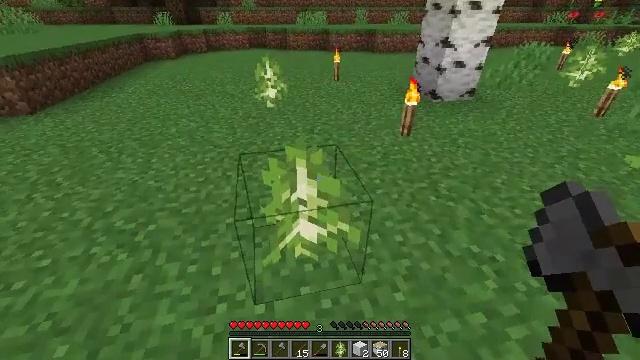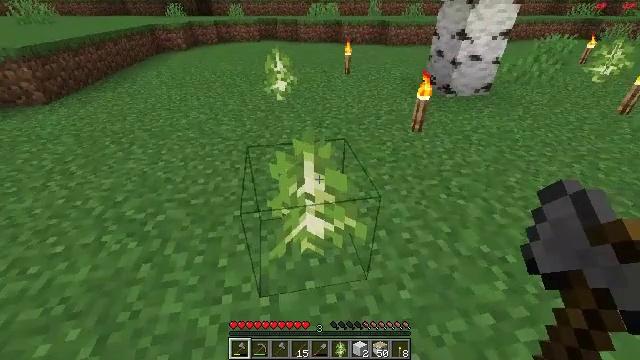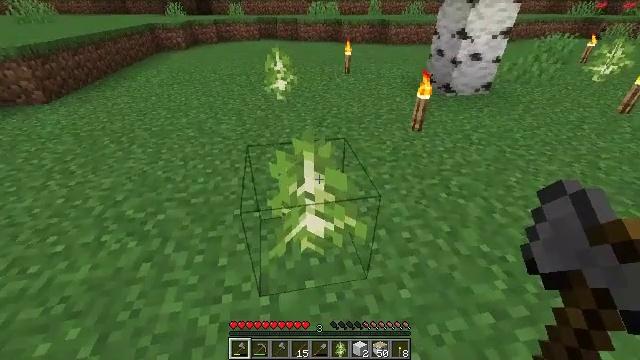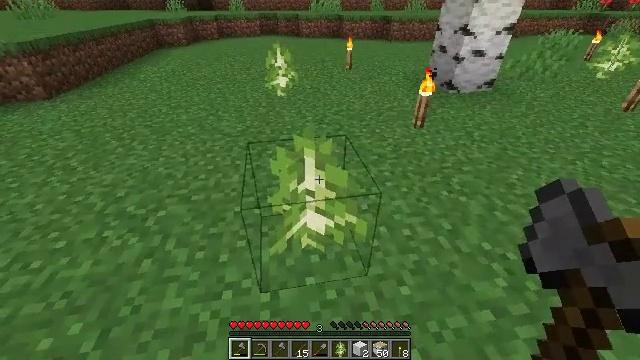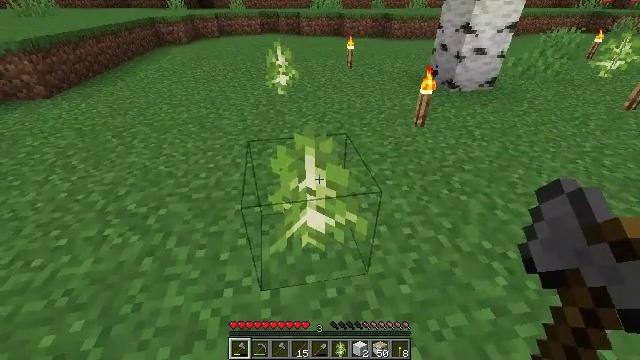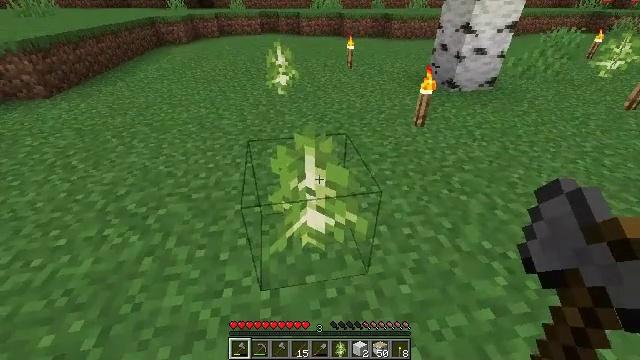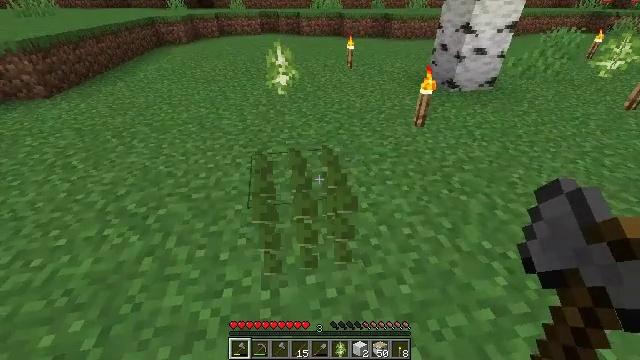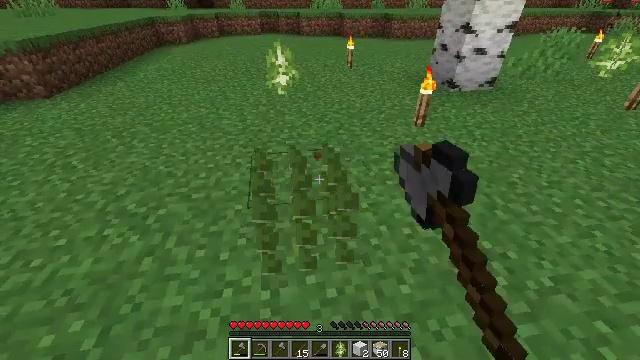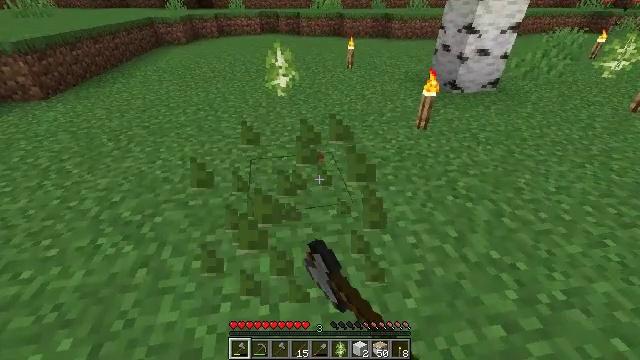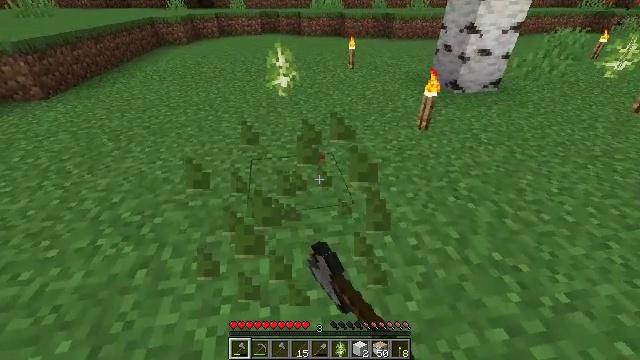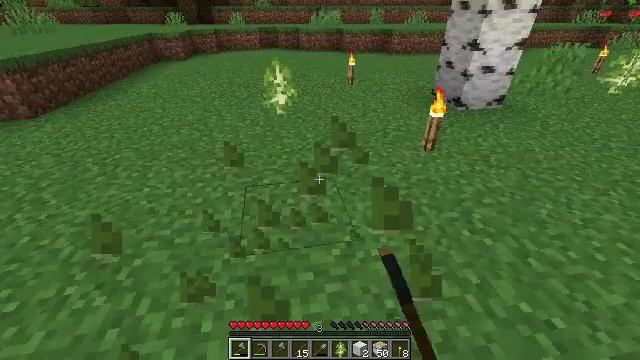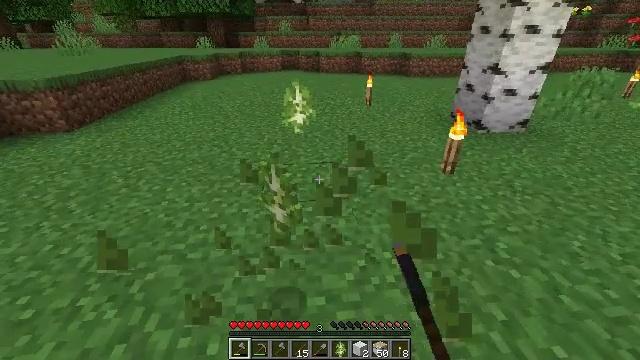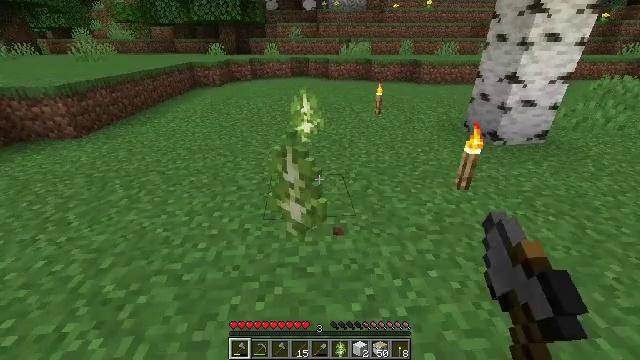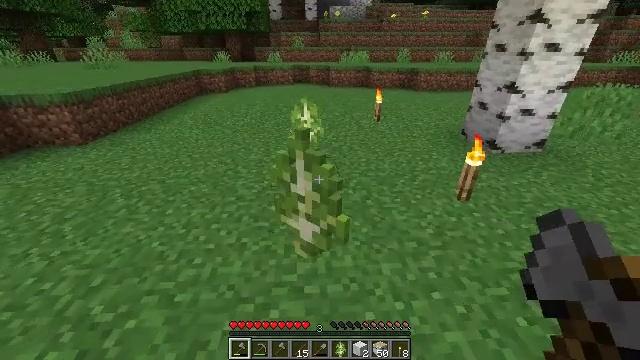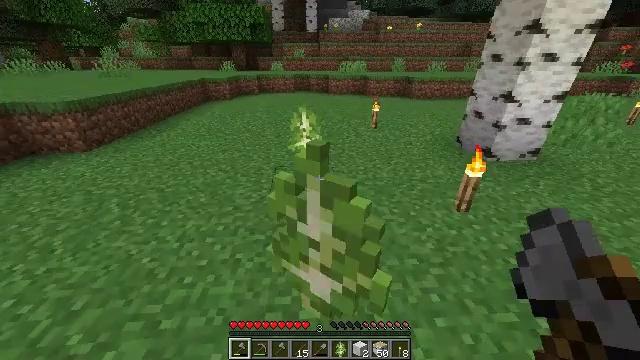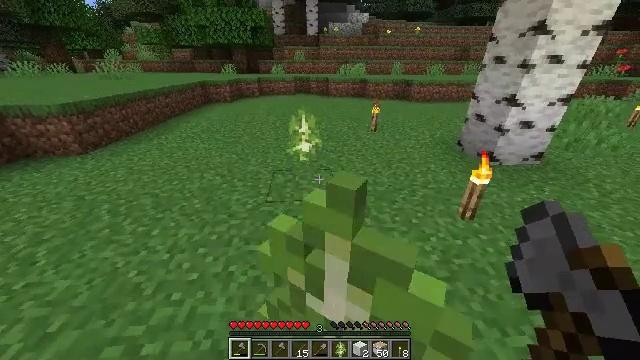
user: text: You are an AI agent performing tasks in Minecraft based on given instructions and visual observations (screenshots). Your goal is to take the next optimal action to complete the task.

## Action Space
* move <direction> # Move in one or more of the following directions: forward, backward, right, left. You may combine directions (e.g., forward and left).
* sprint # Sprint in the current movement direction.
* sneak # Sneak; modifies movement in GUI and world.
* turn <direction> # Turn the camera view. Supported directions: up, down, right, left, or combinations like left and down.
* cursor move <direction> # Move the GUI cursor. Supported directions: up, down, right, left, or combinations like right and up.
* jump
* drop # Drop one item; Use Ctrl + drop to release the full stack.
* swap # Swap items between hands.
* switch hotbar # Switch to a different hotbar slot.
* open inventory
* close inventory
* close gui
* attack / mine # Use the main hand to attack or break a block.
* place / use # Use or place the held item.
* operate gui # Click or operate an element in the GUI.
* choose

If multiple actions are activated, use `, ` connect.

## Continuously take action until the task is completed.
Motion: motion action
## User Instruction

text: Pick up the birch sapling by breaking it.
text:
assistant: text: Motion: turn left and down
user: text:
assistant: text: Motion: no_op
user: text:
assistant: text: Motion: no_op
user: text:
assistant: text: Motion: no_op
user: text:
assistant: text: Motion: no_op
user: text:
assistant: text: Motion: attack / mine
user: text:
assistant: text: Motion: attack / mine
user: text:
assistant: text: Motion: move forward
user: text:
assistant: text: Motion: move forward
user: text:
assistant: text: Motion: move forward, turn up
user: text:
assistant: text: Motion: turn left and up
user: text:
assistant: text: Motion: move forward, turn left and up
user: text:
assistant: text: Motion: move forward
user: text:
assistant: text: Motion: move forward
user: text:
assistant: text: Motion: move forward
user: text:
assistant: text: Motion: move forward
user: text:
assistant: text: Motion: move forward
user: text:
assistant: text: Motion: move forward, turn left
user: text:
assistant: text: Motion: move forward, attack / mine
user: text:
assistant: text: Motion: move forward, attack / mine
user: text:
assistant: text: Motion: move forward, attack / mine
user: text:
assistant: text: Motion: move forward
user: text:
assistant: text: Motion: move forward
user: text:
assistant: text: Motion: no_op